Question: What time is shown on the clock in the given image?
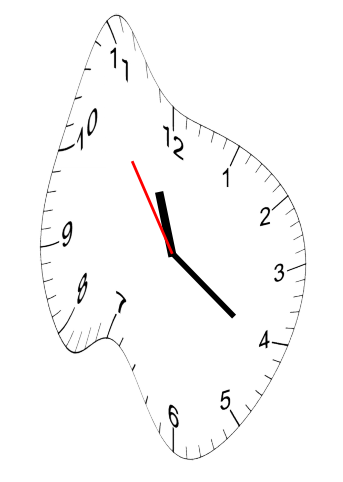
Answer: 11:20:54